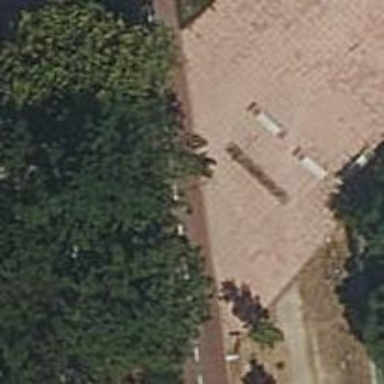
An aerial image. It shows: Bicycle parking facility.